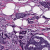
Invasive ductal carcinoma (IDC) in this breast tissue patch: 0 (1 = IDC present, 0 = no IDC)